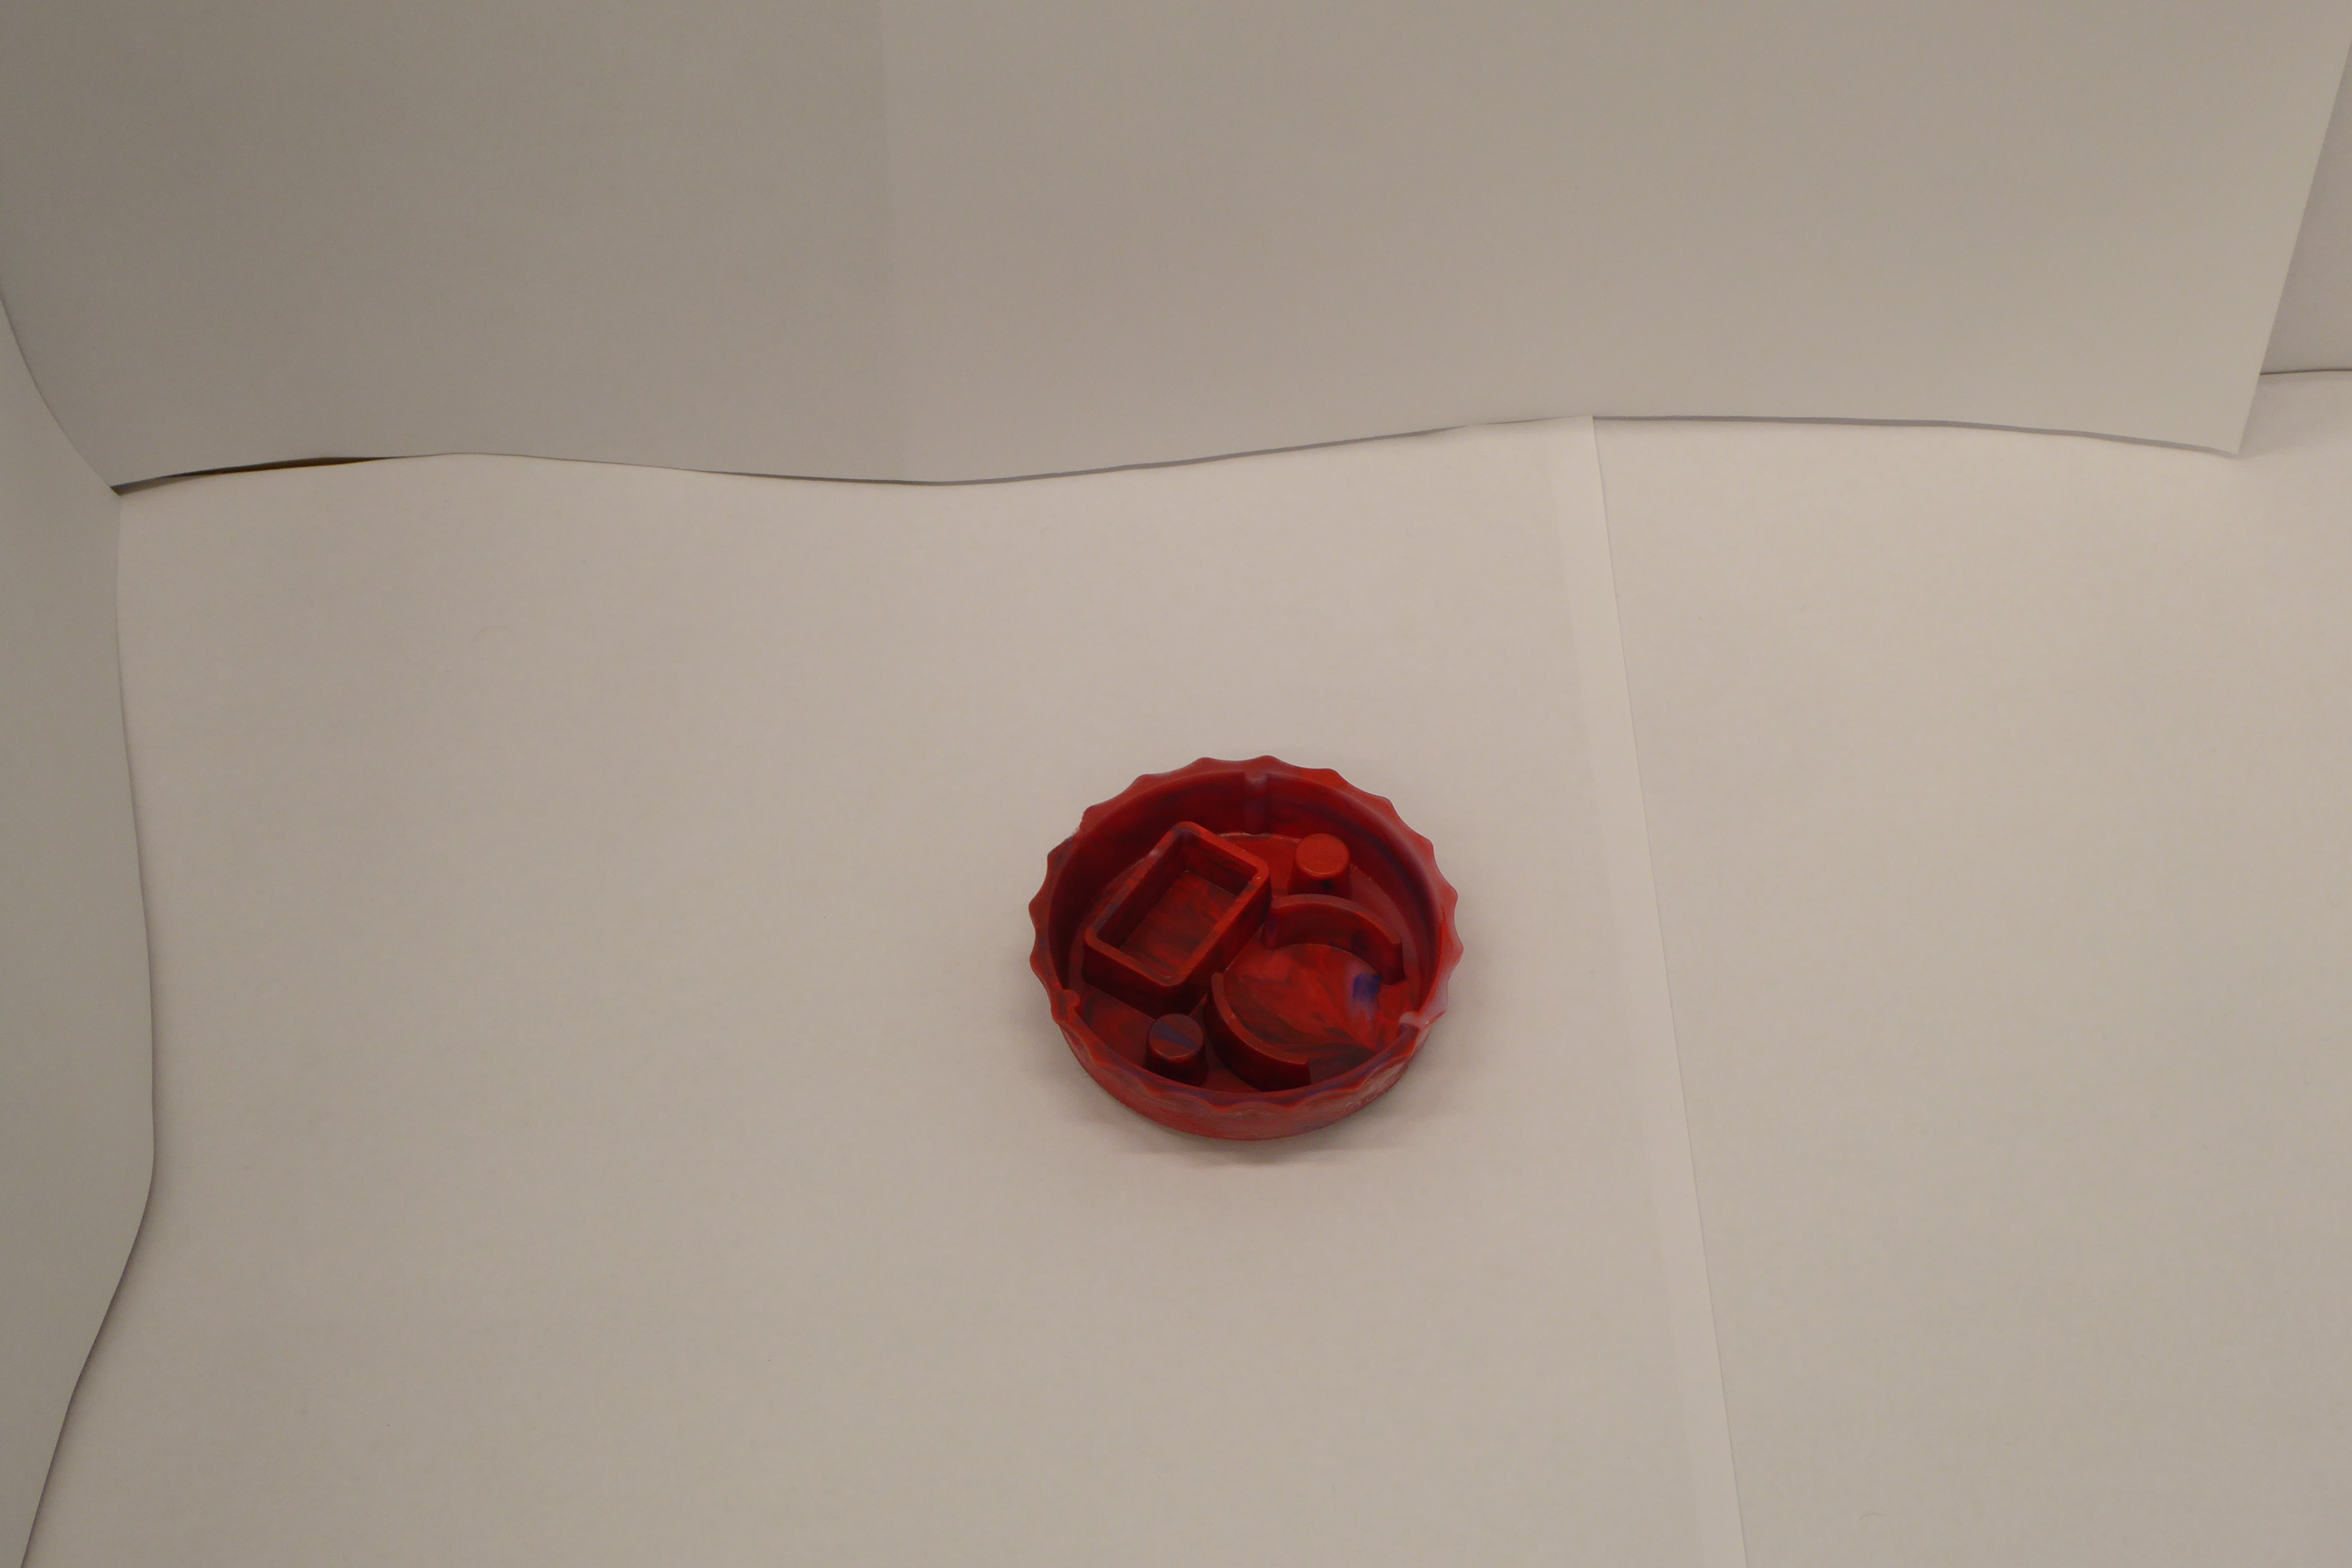
Label: Bottle Opener - Cover